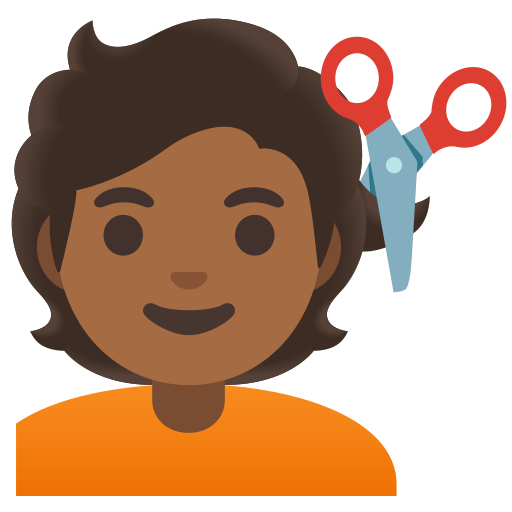
Emoji: 💇🏾